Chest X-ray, AP view. Patient: 47 years old, sex F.
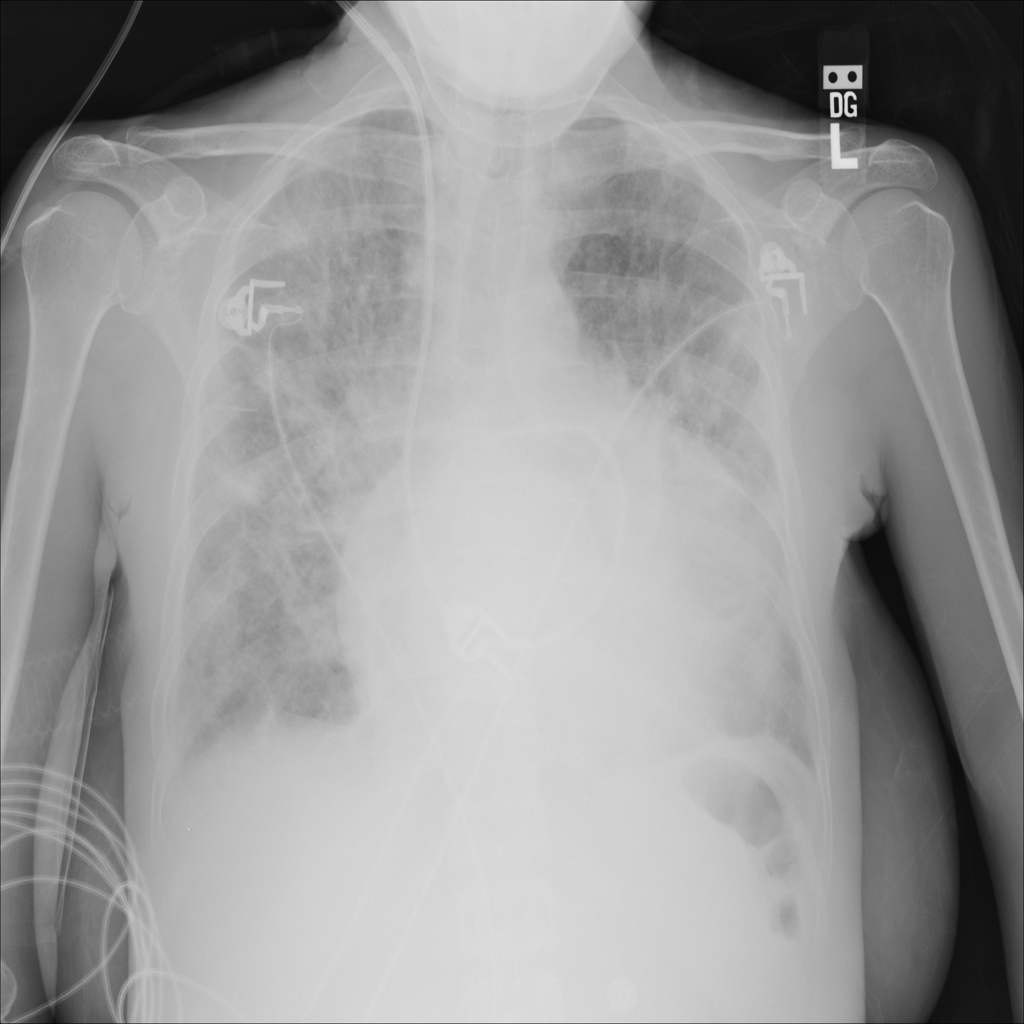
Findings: Cardiomegaly, Effusion, Infiltration